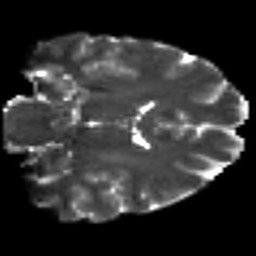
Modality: T2w
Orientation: coronal
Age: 24
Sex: male
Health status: healthy
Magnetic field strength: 3 T
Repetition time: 9 s
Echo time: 0.093 s